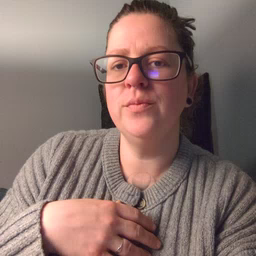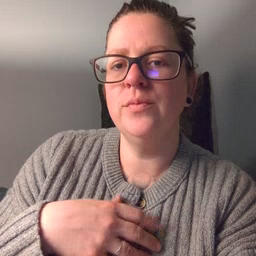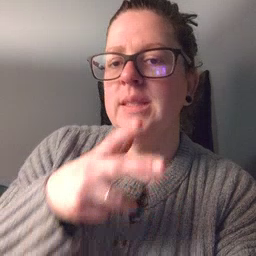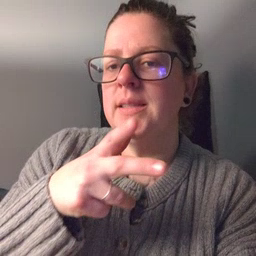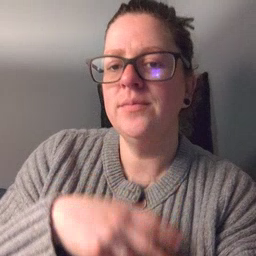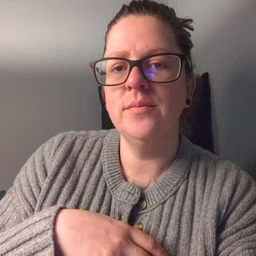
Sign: hen